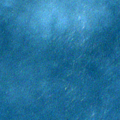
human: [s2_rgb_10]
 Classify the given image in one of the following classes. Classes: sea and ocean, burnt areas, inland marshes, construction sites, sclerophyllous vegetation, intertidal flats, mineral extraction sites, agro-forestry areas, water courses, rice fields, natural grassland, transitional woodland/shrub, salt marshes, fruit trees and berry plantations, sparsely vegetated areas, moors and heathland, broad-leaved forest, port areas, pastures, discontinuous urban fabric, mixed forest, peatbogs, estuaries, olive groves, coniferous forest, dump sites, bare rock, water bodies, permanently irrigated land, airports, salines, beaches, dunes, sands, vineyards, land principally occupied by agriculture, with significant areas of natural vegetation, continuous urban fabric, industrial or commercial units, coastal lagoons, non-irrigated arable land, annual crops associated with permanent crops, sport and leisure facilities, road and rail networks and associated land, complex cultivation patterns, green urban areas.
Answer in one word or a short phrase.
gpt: sea and ocean